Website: macys
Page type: account-selection
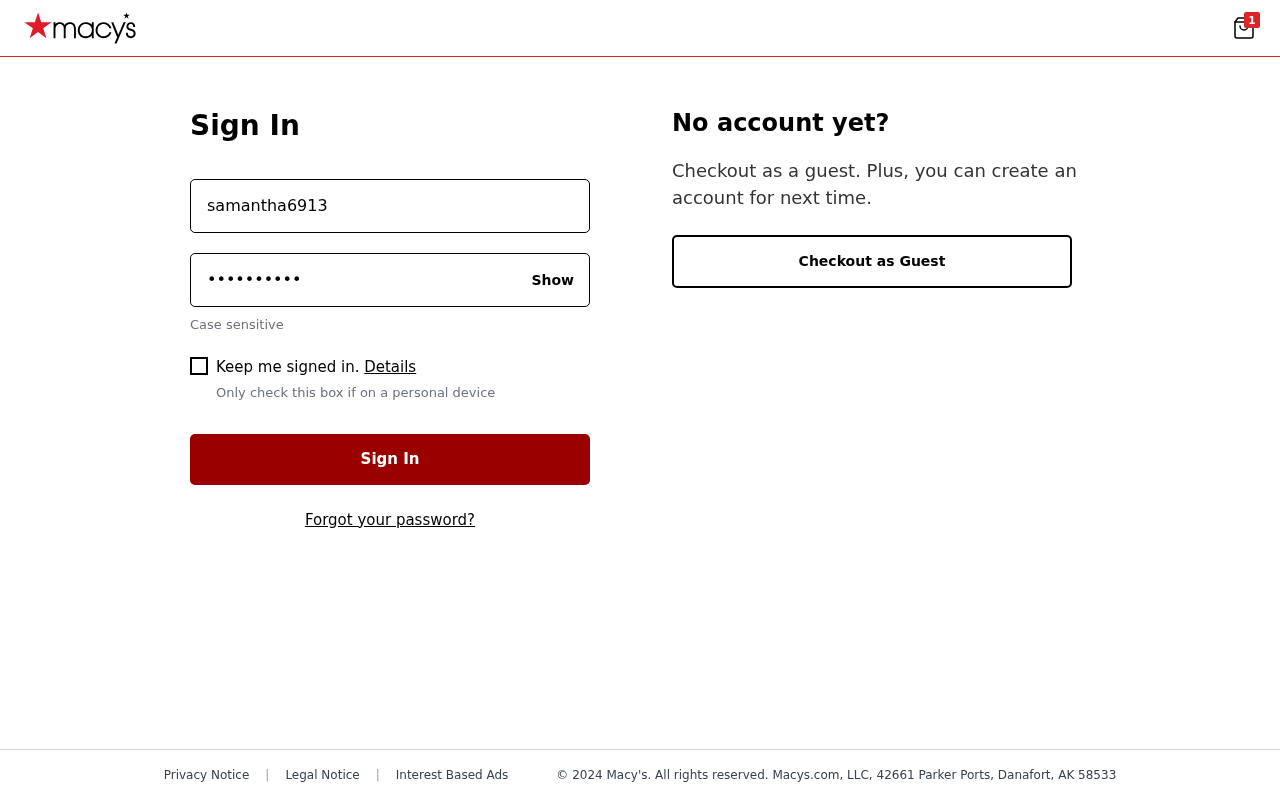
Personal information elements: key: PII_LOGIN_USERNAME
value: samantha6913
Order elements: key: ORDER_NUM_ITEMS
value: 1